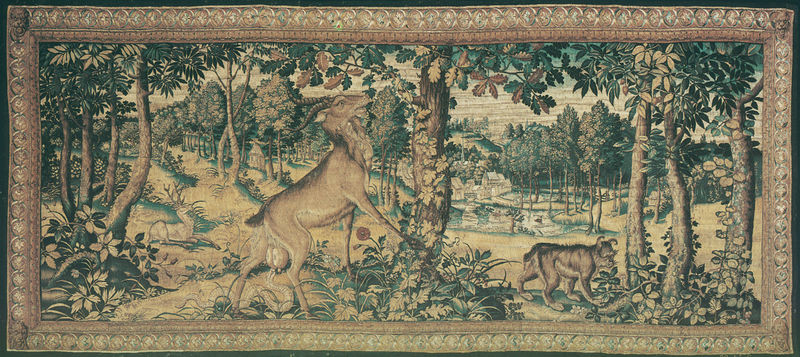
Titel: Die Tapiserien von Sigismund Augustus (Zyklus des Alten Testaments): Bock, Schlange und Luchs
Künstler: Pieter Coecke van Aelst
Standort: Herstellungsort: Brüssel (EU - B)
Schlagwörter: baum, blätter, himmel, laub, wasser, bäume, grün, landschaft, see, blumen, haus, tiere, teppich, häuser, natur, stamm, stickerei, pflanzen, wald, affe, dorf, baumreihe, fluß, stämme, essen, gobelin, wandteppich, schlange, hirsch, reh, fressen, laubbäume, tapisserie, eiche, hörner, wildschwein, ziege, teppichläufer, widder, steinbock, fruchtbar, szenenbild, tier im wald, verblasste farben